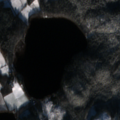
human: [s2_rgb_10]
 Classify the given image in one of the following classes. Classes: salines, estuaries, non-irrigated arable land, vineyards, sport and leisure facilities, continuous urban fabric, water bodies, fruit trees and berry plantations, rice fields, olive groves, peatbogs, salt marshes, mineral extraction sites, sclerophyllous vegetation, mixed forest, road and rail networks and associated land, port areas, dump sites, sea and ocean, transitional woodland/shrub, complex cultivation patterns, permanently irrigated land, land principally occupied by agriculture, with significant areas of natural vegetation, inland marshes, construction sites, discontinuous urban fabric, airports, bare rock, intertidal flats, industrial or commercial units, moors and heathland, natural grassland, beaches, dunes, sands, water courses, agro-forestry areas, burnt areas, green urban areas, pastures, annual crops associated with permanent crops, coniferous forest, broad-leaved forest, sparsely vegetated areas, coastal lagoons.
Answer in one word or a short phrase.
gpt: land principally occupied by agriculture, with significant areas of natural vegetation, coniferous forest, mixed forest, water bodies